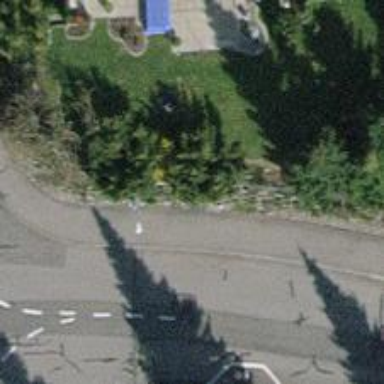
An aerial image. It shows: Sidewalk.